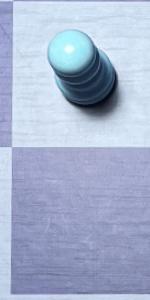
Label: Empty